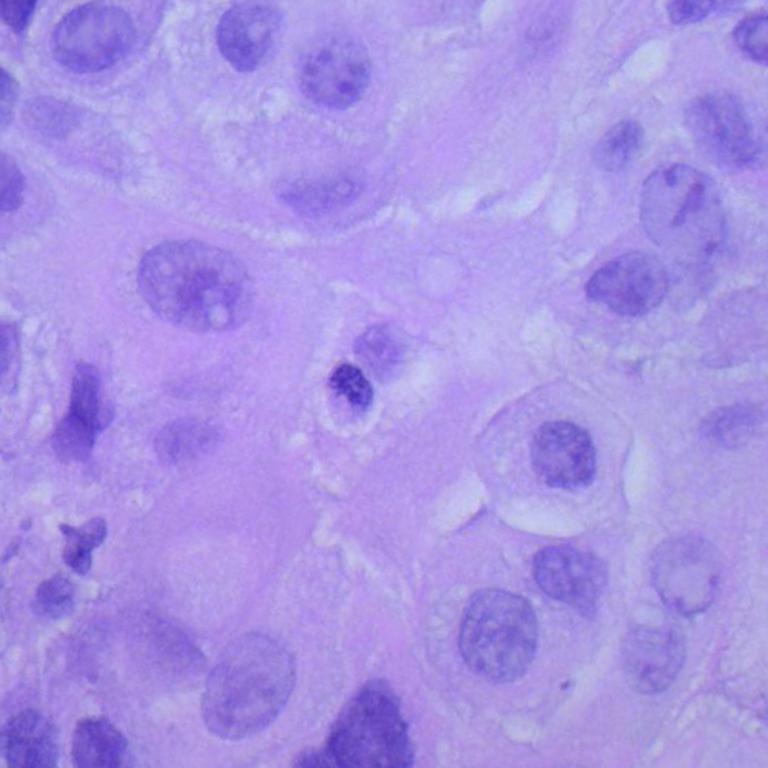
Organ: lung
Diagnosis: squamous carcinomas